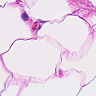
Metastatic tissue present: no